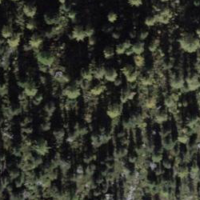
EUNIS habitat code: 43
Species observed at this site:
Bistorta vivipara